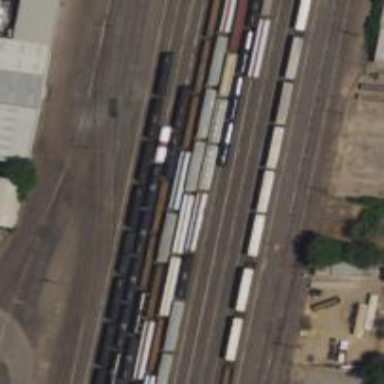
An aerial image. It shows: Railway yard in service.